Question: I use the MCU 8051 IDE and currently I am trying to work with the keypad in the emulator.
At first I set the Port/Bits for the specific keys but when I press a key the assigned bit(s) are not being set. I don't get any response if a key is pressed or not.
I checked the documentation but there is no further information which could help me.
Does anyone have a solution for this?
Picture of the keypad:

As I can trace the memory in the emulator I do not need code.
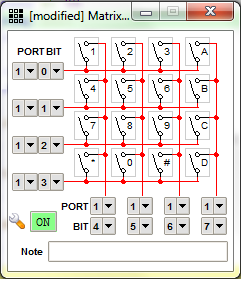
Answer: The problem is solved. Actually the bits are set but the emulator is buggy and does not show it in the GUI.